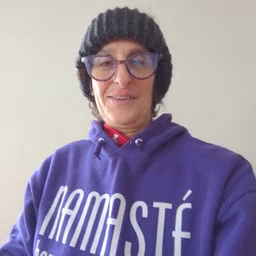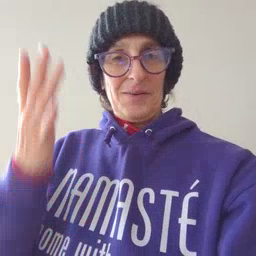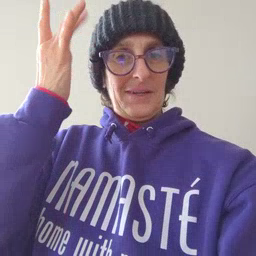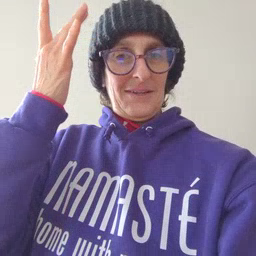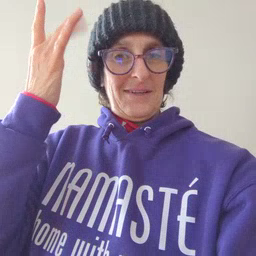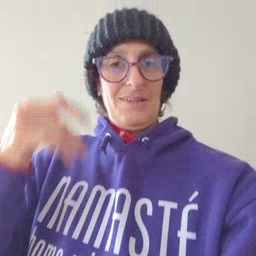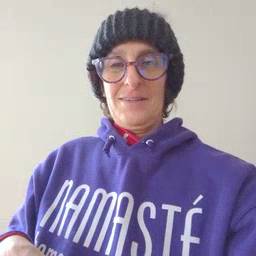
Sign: why